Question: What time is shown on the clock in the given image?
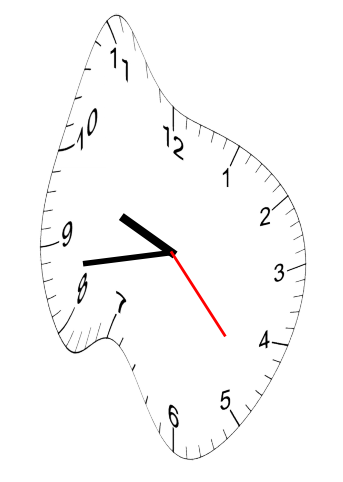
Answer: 09:43:23